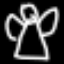
Label: angel